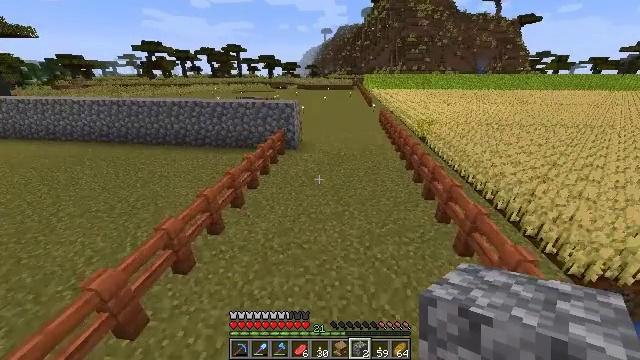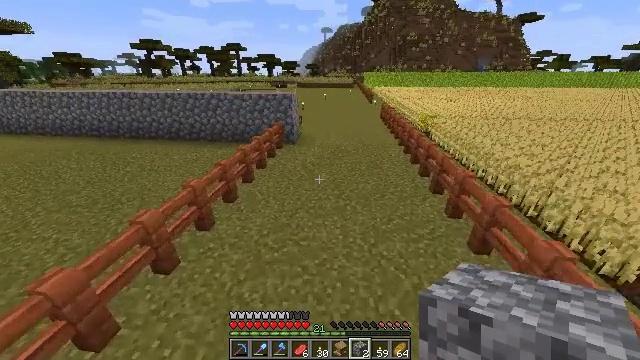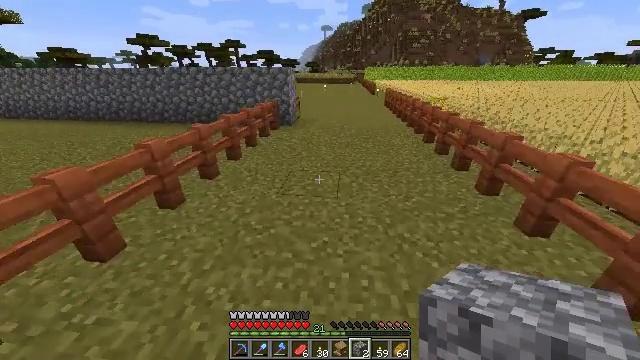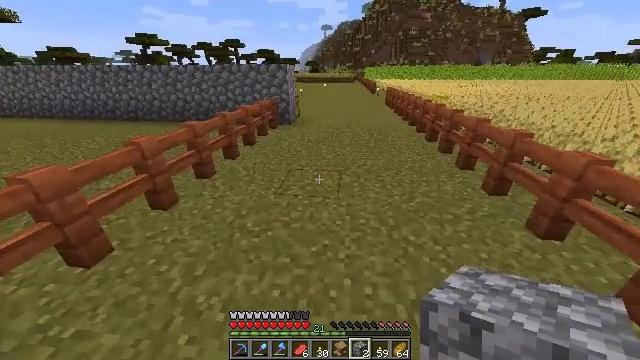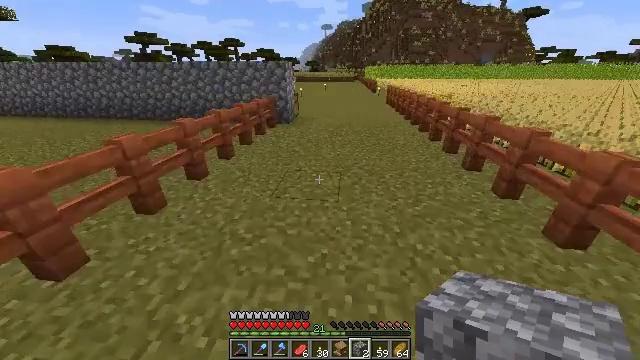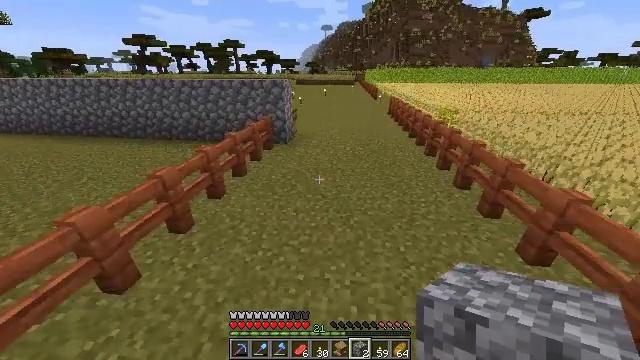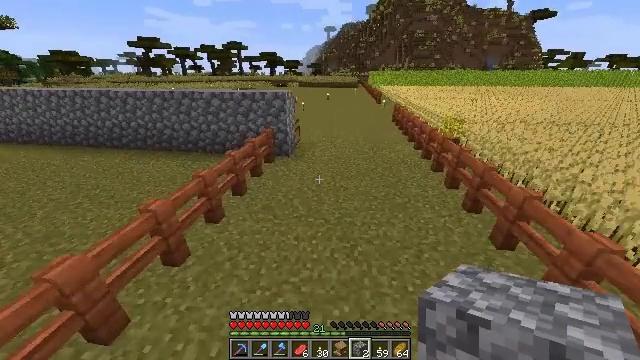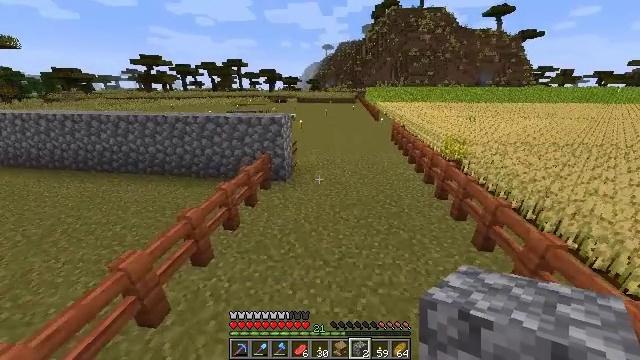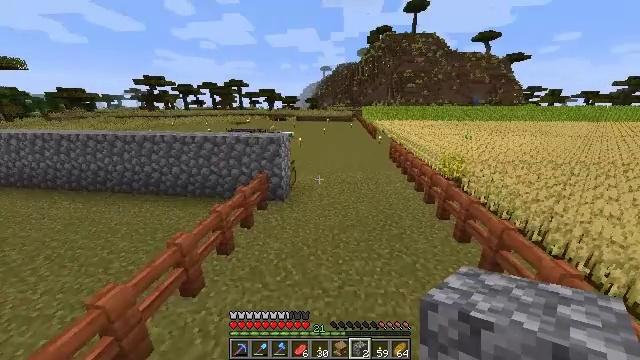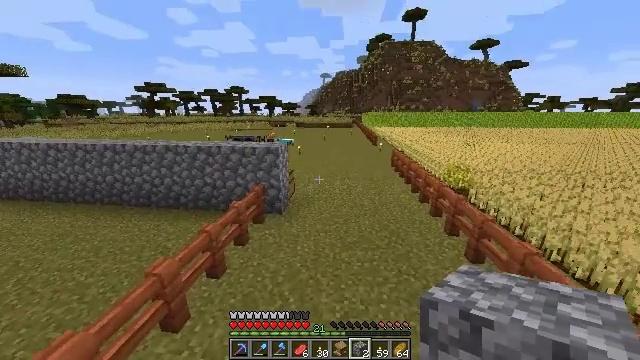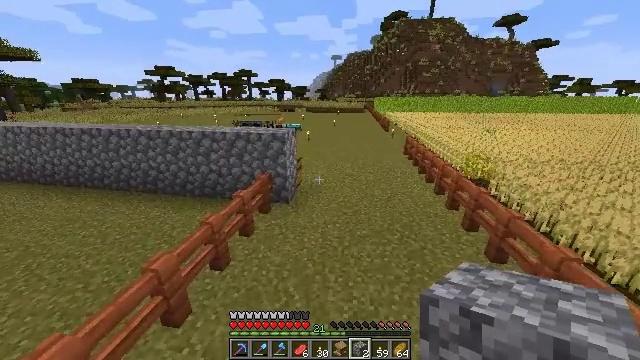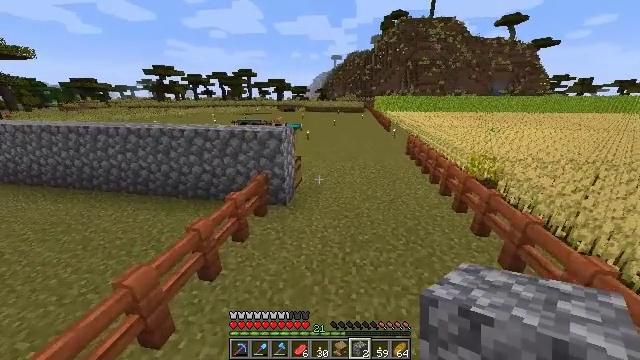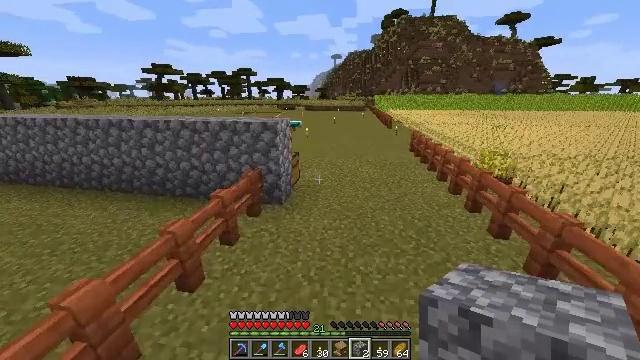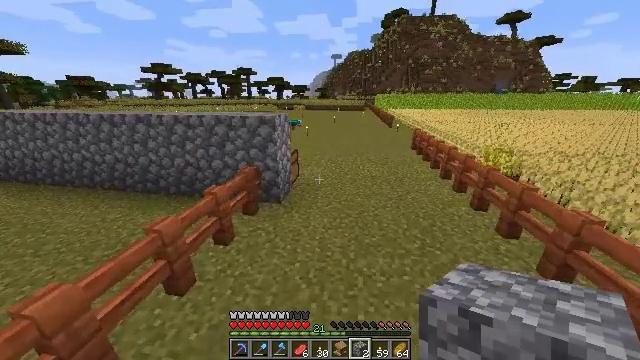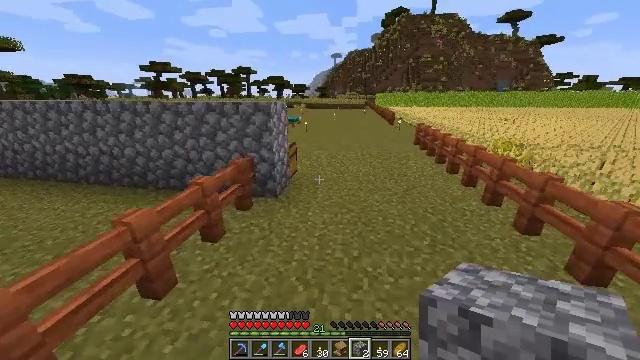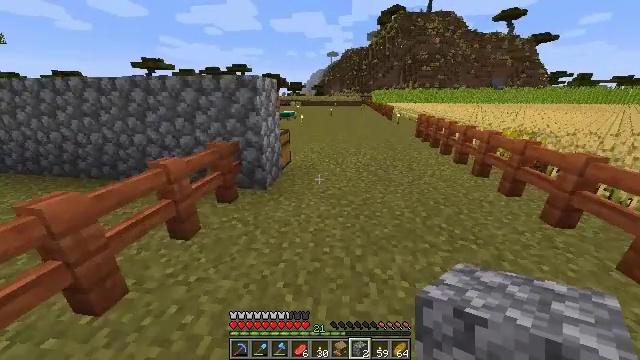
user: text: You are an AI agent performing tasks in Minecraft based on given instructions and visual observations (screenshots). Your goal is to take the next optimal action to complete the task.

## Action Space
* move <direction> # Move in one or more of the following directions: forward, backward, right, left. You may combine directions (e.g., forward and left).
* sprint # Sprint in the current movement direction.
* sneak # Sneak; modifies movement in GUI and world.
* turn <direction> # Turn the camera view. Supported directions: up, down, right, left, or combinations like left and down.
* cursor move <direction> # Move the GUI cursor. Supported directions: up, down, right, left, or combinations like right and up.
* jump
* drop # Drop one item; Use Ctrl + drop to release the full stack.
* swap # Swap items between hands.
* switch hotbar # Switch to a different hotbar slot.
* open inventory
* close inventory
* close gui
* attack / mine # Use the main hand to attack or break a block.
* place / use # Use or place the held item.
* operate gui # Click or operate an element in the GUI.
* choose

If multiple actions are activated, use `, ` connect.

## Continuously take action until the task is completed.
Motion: motion action
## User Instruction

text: Mine the sugar cane near rivers.
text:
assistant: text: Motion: move forward, sprint, jump
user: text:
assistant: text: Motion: move forward, sprint, jump
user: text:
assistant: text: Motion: move forward, sprint, jump
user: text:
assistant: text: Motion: move forward, sprint, jump
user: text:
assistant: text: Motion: move forward, sprint, jump
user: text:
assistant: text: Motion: move forward, sprint, jump
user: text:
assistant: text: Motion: move forward, sprint, turn up, jump
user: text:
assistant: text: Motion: move forward, sprint, turn up, jump
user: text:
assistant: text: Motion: move forward, sprint, turn up, jump
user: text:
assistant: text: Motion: move forward, sprint, turn left and down, jump
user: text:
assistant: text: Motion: move forward, sprint, jump
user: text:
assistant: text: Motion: move forward, sprint, jump
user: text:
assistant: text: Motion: move forward, sprint, jump
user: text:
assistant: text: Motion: move forward, sprint, jump
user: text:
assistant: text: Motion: move forward, sprint, jump
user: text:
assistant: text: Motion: move forward, sprint, turn right, jump
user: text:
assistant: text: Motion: move forward, sprint, jump
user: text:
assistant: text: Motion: move forward, sprint, jump
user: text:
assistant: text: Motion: move forward, sprint, jump
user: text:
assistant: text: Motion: move forward, sprint, jump
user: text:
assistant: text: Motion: move forward, sprint, jump
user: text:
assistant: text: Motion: move forward, sprint, jump
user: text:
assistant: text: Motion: move forward, sprint, jump
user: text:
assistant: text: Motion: move forward, sprint, jump
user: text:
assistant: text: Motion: move forward, sprint, jump
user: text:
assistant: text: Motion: move forward, sprint, jump
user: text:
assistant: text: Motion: move forward, sprint, jump
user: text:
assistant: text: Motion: move forward, sprint, turn left and down, jump
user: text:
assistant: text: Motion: move forward, sprint, turn left, jump
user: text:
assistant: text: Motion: move forward, sprint, turn left, jump